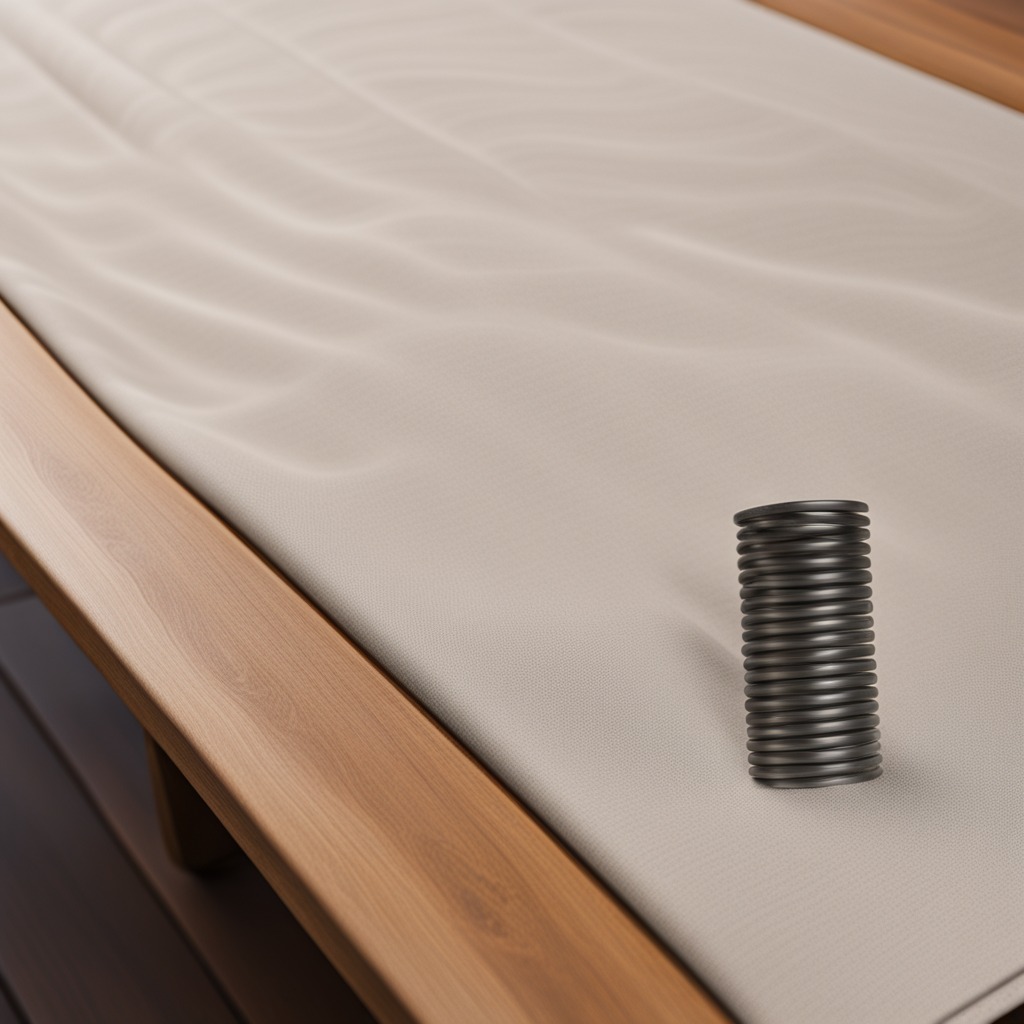
A coiled metal spring is lying on a wooden table in an outdoor workshop.